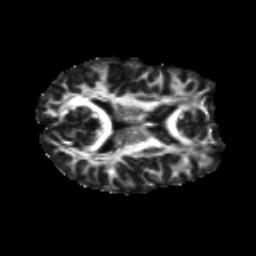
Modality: FA
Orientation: axial
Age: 28
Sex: male
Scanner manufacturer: siemens
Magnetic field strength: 3 T
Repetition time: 8.8 s
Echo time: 0.085 s